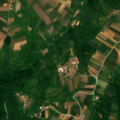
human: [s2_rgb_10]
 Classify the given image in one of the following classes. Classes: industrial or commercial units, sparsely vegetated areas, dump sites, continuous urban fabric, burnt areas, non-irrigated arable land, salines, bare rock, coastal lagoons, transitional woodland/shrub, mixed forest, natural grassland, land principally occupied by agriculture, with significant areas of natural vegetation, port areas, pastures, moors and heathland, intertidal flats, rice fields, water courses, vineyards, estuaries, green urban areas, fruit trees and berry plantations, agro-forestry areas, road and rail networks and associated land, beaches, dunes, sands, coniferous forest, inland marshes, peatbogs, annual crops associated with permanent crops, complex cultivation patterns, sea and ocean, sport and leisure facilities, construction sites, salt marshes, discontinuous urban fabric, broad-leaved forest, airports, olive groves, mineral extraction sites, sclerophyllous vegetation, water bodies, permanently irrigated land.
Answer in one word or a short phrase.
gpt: non-irrigated arable land, complex cultivation patterns, land principally occupied by agriculture, with significant areas of natural vegetation, broad-leaved forest